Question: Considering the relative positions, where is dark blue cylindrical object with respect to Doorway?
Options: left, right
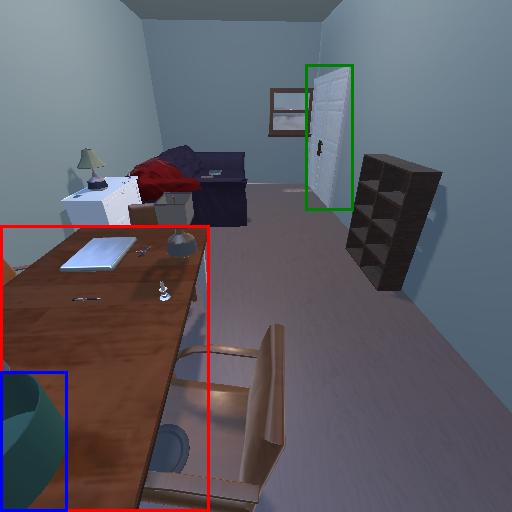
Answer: left